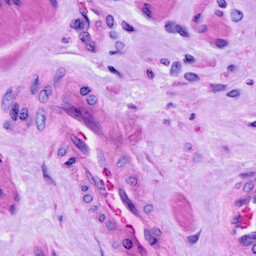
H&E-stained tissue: Ovarian